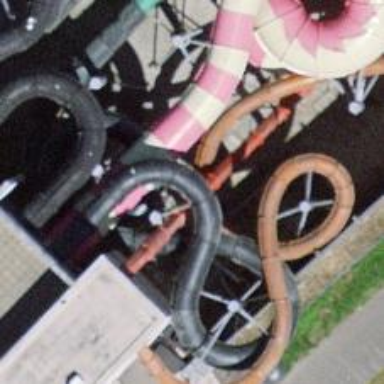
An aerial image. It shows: Orange water slide attraction.